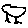
Label: bird